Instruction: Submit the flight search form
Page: home
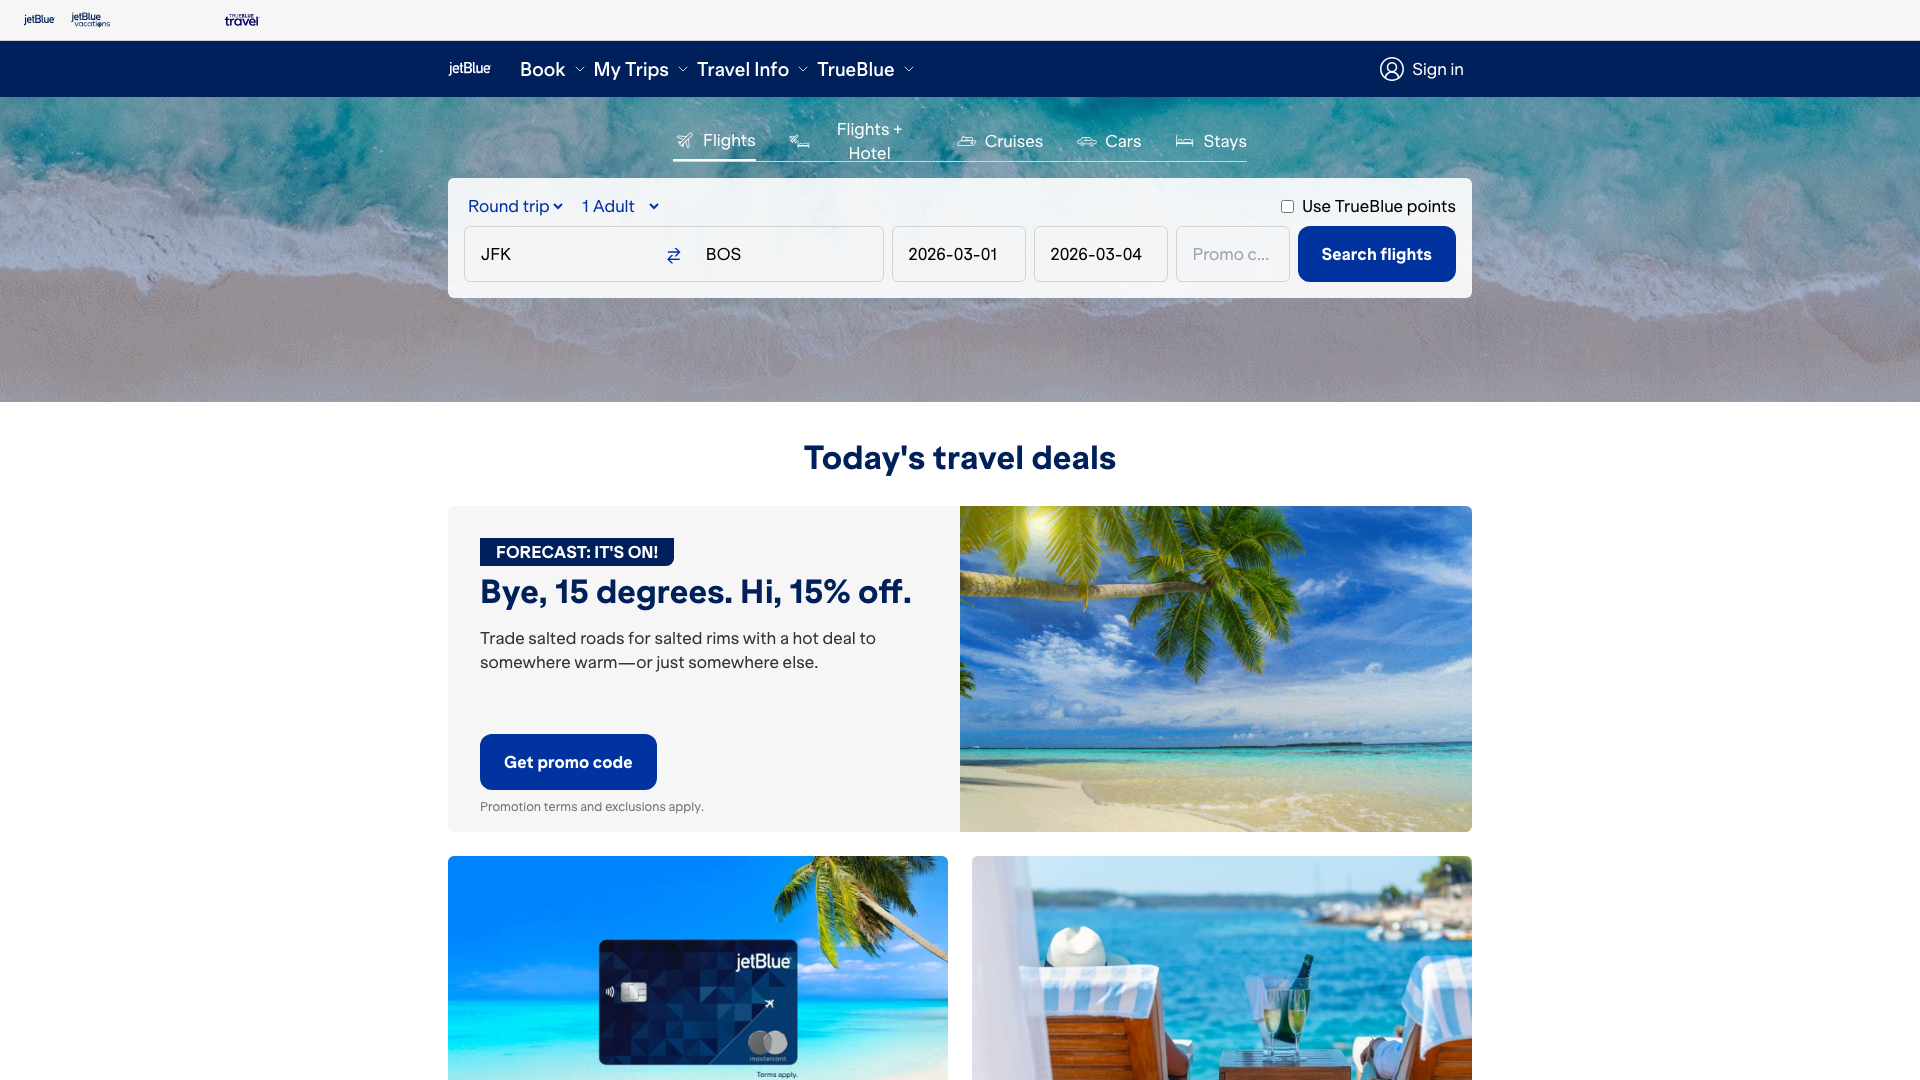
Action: click